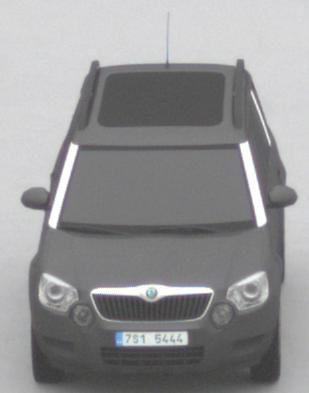
Make: Skoda
Model: Yeti 1.2 TSI
Detailed model: Yeti
Model produced from: 2009/11
Model produced until: 2011/10
Doors: 5
Color: gray
Road condition: dry road
Daytime: midday
Contrast: low contrast